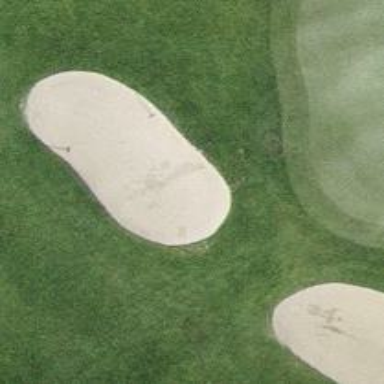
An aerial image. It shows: Sand bunker on golf course.